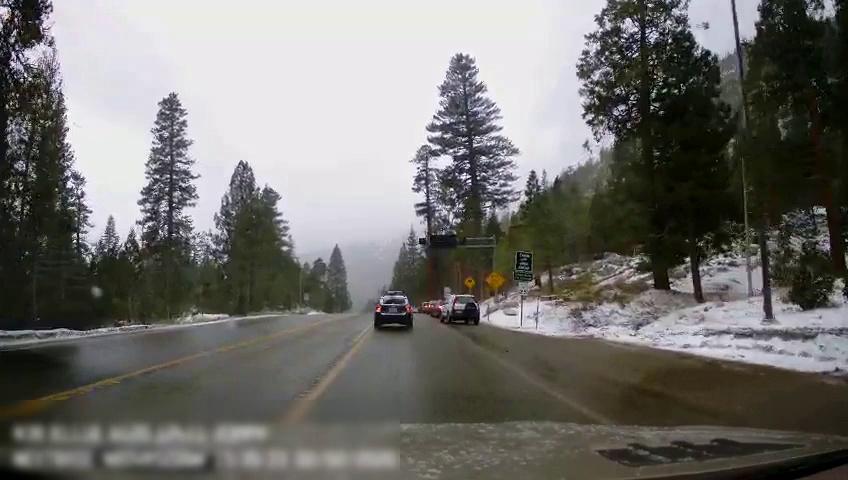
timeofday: Day
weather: Snowy
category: Drivable Space
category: Vehicles | Car
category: Vehicles | SUV
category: Vehicles | SUV
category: Lanes | Current Lane
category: Lanes | Opposite Lane
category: Lanes | Opposite Lane
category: Lanes | Current Lane
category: Traffic | Signs
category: Traffic | Signs
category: Traffic | Signs
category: Traffic | Signs
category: Traffic | Signs